Aerial crown-view tile of a tropical tree (Barro Colorado Island, Panama), acquired 20250414:
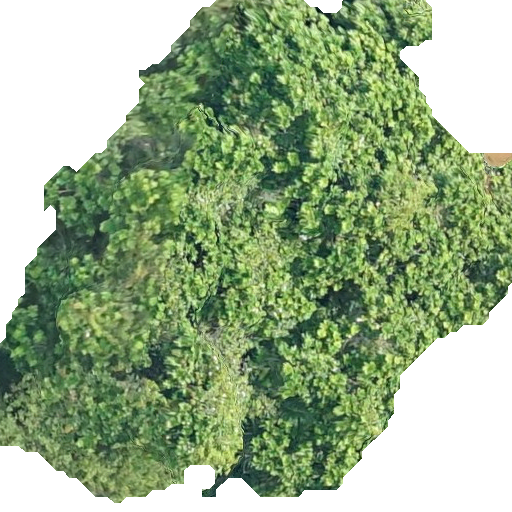
Species: Anacardium excelsum
GBIF accepted scientific name: Anacardium excelsum
Crown area: 278.447 m²